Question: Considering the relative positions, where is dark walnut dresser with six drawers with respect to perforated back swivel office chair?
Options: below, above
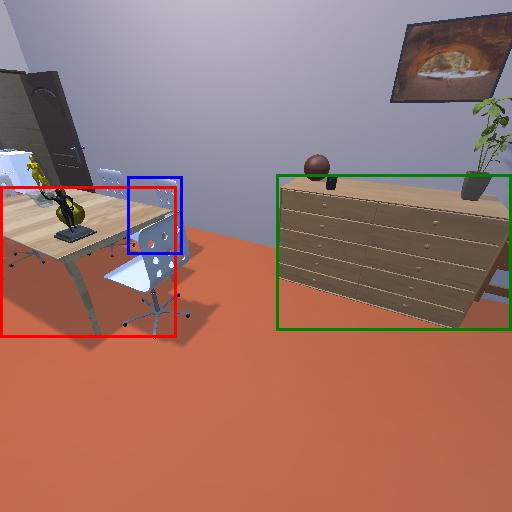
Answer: below